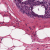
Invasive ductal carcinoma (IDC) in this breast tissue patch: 0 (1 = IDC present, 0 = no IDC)